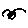
Label: bird